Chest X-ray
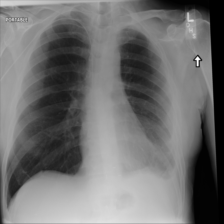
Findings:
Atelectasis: negative
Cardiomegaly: negative
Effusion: negative
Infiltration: negative
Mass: negative
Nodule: negative
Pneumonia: negative
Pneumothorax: negative
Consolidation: negative
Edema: negative
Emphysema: negative
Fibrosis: positive
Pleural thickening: positive
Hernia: negative